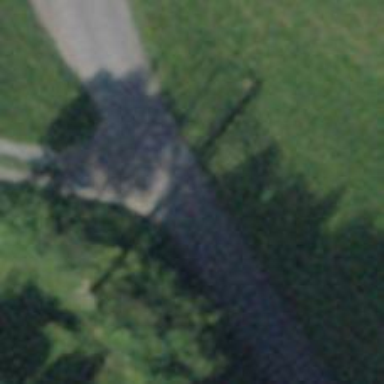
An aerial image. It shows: Unclassified road.